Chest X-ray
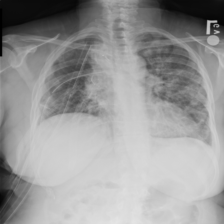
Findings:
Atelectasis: negative
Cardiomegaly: negative
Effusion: negative
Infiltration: positive
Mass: negative
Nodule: negative
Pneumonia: negative
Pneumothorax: negative
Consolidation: negative
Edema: negative
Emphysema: negative
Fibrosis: negative
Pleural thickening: negative
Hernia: negative